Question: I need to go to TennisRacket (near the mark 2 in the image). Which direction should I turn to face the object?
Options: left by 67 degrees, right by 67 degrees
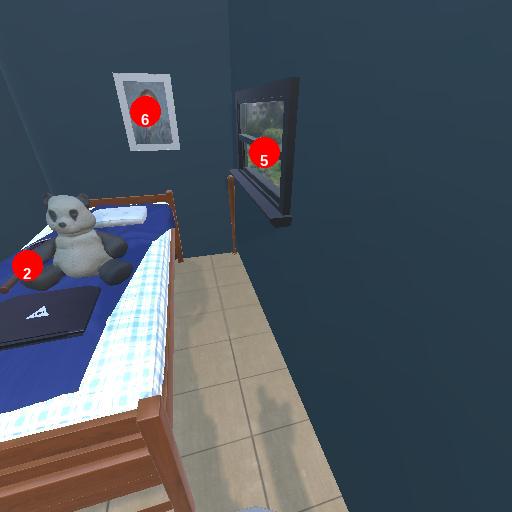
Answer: left by 67 degrees